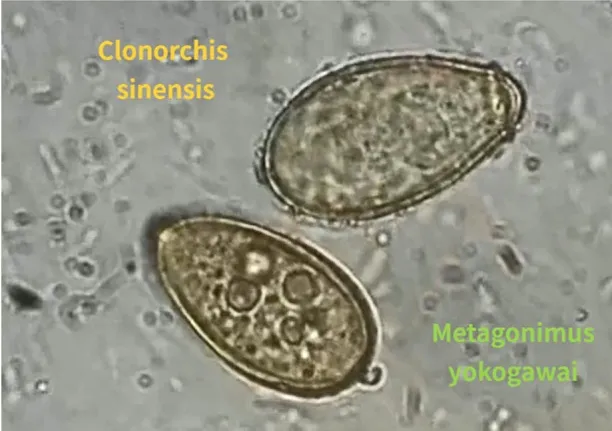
The ova of clonorchis sinensis (orange) and metagonimus yokogawai (green) in the stool examination.
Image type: pathology (immunostaining)